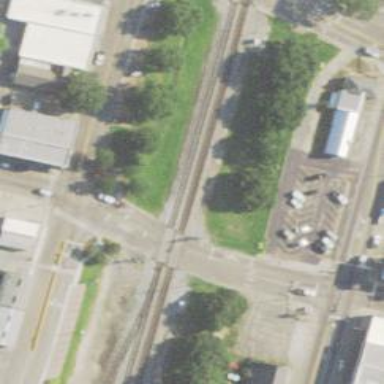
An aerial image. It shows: Railway siding for service.